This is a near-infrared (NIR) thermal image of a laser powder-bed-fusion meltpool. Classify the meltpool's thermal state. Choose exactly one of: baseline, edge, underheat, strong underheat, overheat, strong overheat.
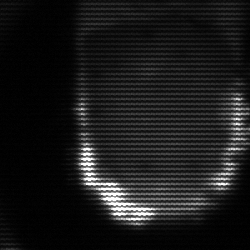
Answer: baseline